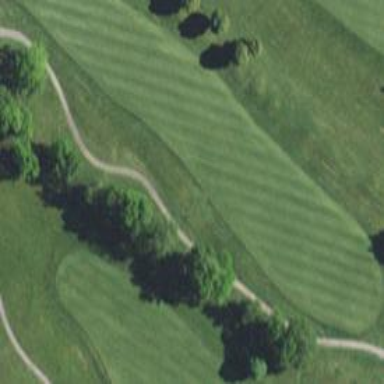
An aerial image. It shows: View of golf hole.